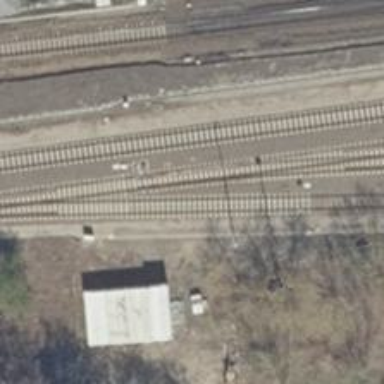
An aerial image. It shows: Railway switch with turnout to the right.